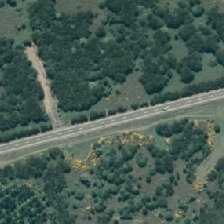
Land cover: manuka_kanuka